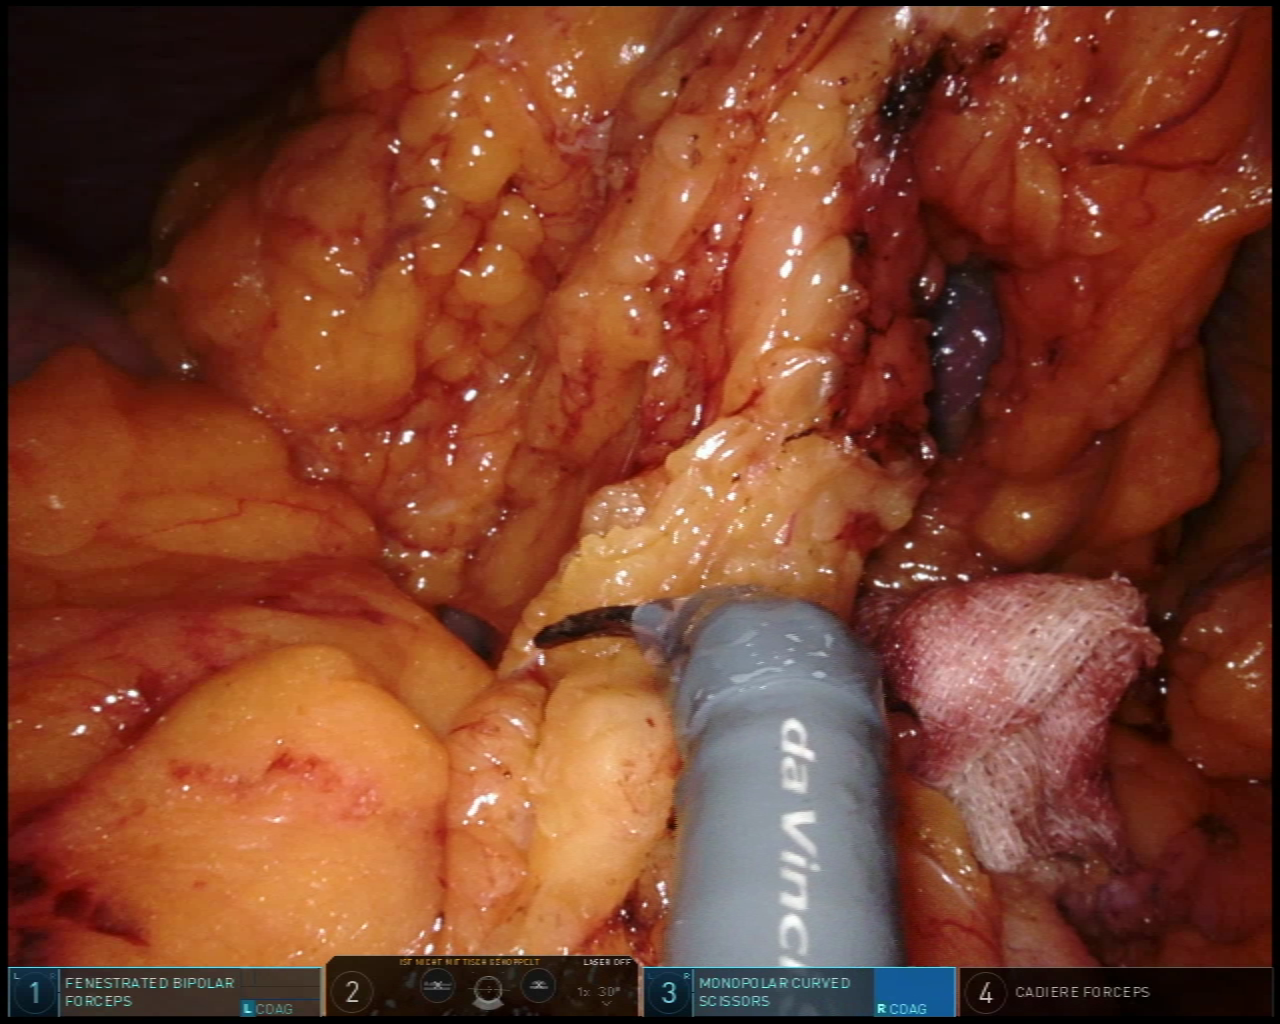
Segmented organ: stomach
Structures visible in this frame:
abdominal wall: no
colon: yes
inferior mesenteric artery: no
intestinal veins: no
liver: no
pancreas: no
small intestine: no
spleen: yes
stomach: yes
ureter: no
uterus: no
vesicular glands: no